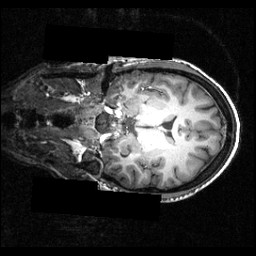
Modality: T1w
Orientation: coronal
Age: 23
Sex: female
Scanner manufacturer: siemens
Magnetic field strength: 3.951 T
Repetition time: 1.5 s
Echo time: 0.00335 s